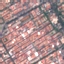
Land use / land cover class: Residential